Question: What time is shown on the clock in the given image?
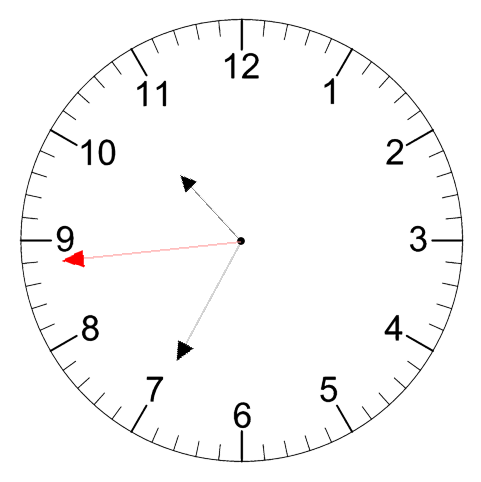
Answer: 10:34:44